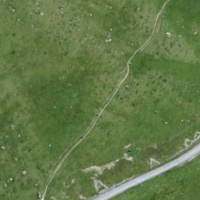
EUNIS habitat code: 26
Species observed at this site:
Plantago media